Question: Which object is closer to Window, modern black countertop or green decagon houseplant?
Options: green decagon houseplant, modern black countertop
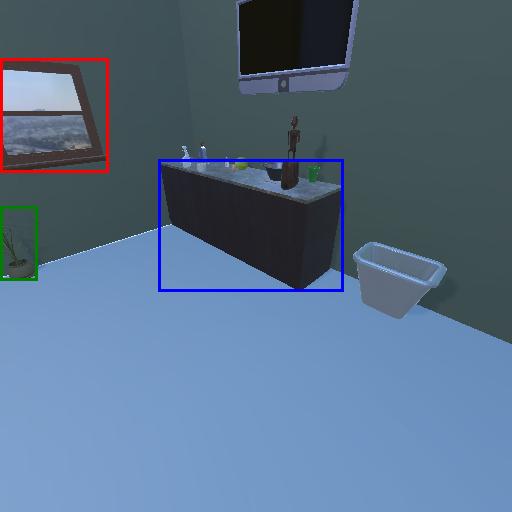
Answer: green decagon houseplant